Field crop: maize
Growth stage: 2
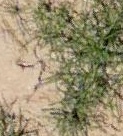
Species: salsola